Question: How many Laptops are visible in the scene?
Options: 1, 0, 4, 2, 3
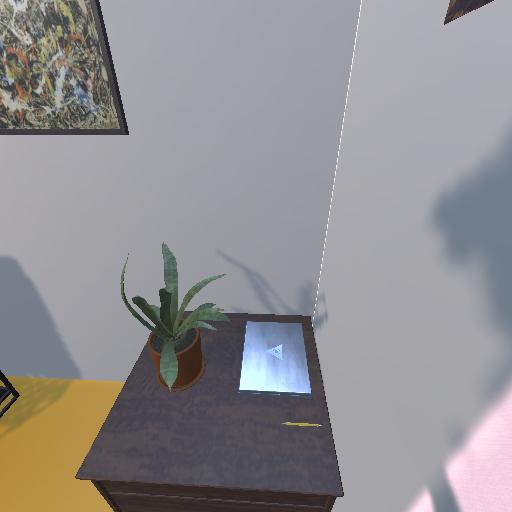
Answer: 1